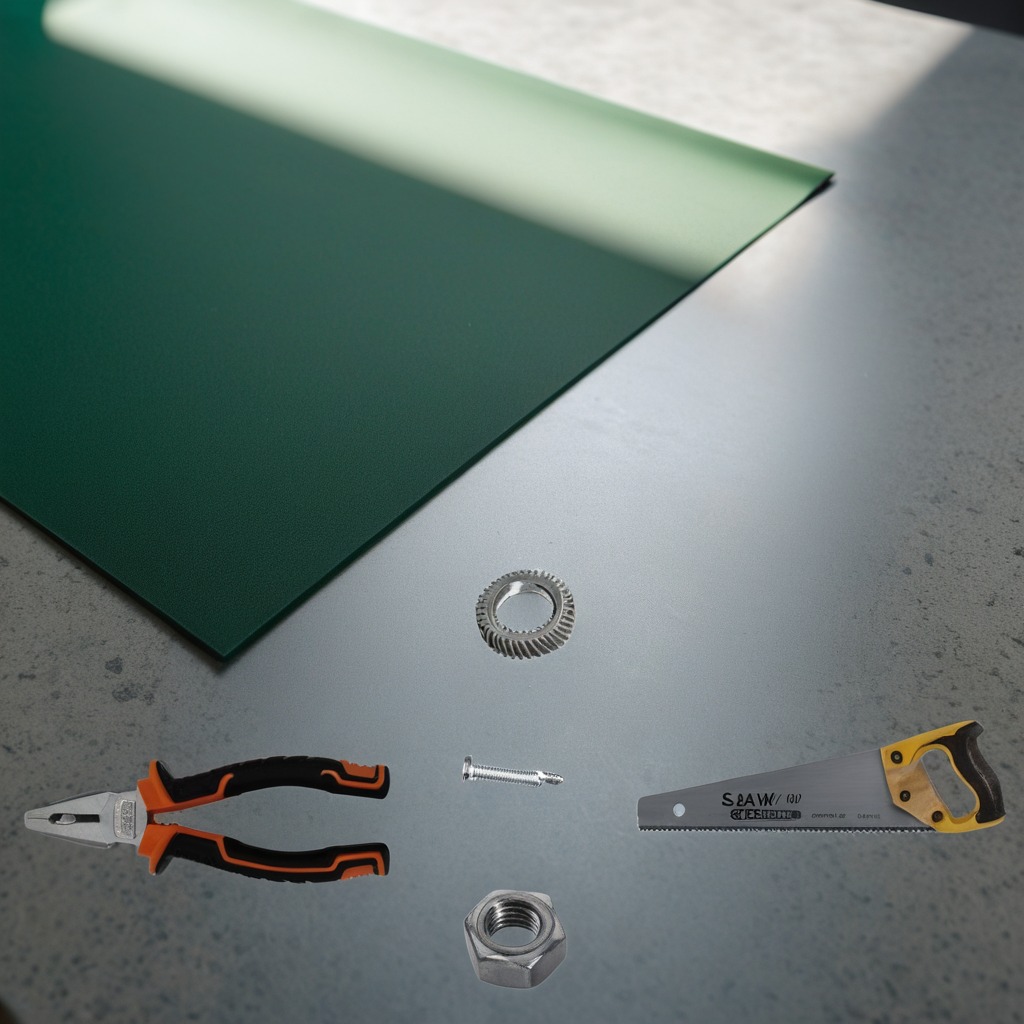
A metal gear with teeth, a metal machine screw, pliers, a metal saw, and a metal nut are lying on the granite tabletop.